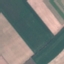
Land use / land cover: AnnualCrop